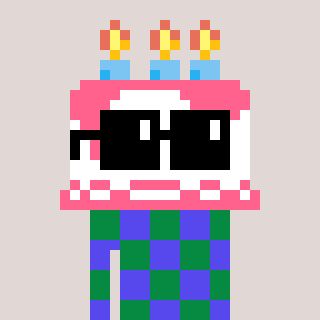
a pixel art character with square black sunglasses, a cake-shaped head and a computerblue-colored body on a warm background